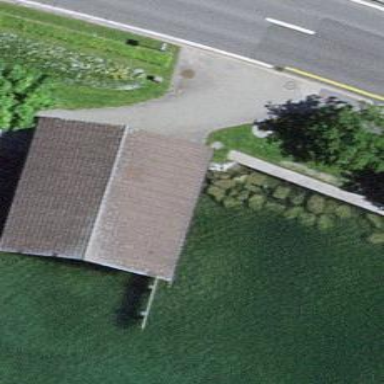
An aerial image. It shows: Boathouse.